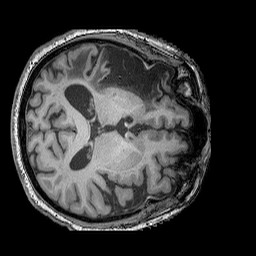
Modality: T1w
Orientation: axial
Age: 71
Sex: male
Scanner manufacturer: siemens
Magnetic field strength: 3 T
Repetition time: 2.25 s
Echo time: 0.00411 s